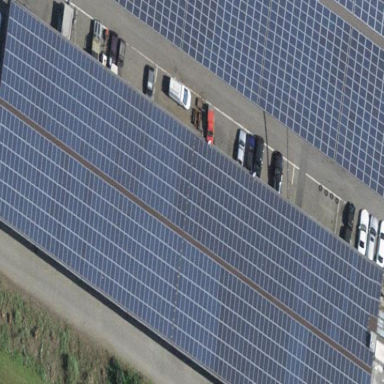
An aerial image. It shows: Solar power generator utilizing photovoltaic technology with solar photovoltaic panels.